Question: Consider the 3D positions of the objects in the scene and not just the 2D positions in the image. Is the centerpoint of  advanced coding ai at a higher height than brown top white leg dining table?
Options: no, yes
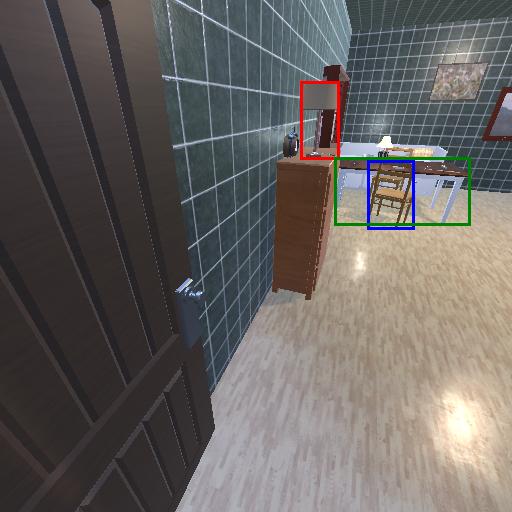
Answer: no